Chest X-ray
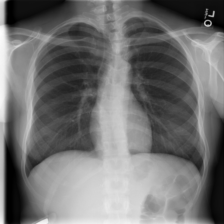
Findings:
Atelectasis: negative
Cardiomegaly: negative
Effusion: negative
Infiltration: negative
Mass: negative
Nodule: negative
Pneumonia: negative
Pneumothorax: negative
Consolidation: negative
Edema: negative
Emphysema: negative
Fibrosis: negative
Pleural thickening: negative
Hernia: negative